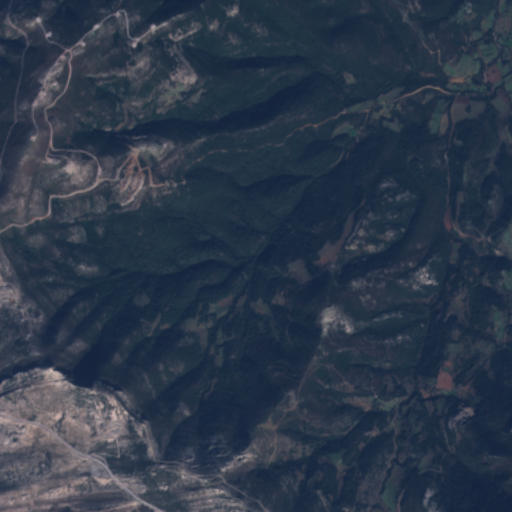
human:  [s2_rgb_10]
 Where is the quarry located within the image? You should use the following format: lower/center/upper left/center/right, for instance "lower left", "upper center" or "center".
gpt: The quarry is located in the lower right of the image.
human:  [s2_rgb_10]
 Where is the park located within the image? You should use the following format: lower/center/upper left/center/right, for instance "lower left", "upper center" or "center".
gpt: There is no park in the image.